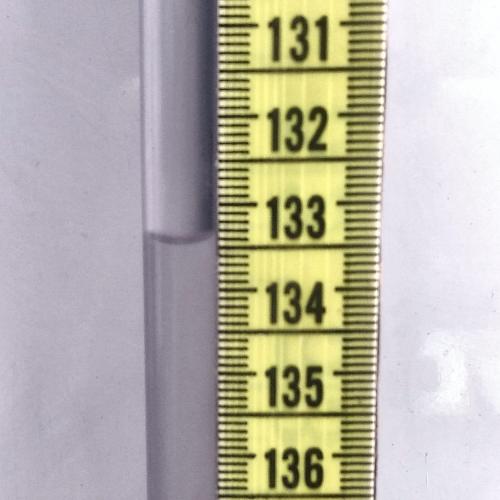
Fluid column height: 133.4 cm